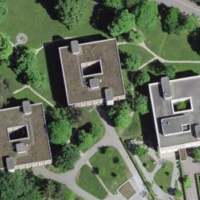
EUNIS habitat code: 57
Species observed at this site:
Trifolium pratense